Question: I am a beginner with SQLite, and I am still a little unfamiliar with joining tables (and the limitations therein). I would like to know how to join 2 tables so that the column data in Table B (several columns) changes to reflect data from Table A.
'''
CREATE TABLE "A" (
"person_id" INTEGER NOT NULL PRIMARY KEY AUTOINCREMENT,
"person_name" TEXT NOT NULL,
"email" TEXT NOT NULL
);
CREATE TABLE "B" (
"company_id" INTEGER NOT NULL PRIMARY KEY AUTOINCREMENT,
"company_name" TEXT NOT NULL,
"contact_one" INTEGER NOT NULL,
"contact_two" INTEGER,
"contact_three" INTEGER,
FOREIGN KEY("contact_one") REFERENCES "A"("person_id") ON DELETE SET NULL
FOREIGN KEY("contact_two") REFERENCES "A"("person_id") ON DELETE SET NULL
FOREIGN KEY("contact_three") REFERENCES "A"("person_id") ON DELETE SET NULL
);
'''
How do I write a query so that the resulting table shows columns "company_name", "contact_one", "contact_two" and "contact_three" BUT with the contact tables showing the contact name rather than the integer (as it would appear in Table B).
See below an image representing Tables A and B and the desired output of SQLite query:

When I do a left join, the query succeeds only for a single contact column.
'''
SELECT B.company_name, A.person_name
FROM B
LEFT JOIN A ON B.contact_one = A.person_id
'''
I tried to add an "OR" to the query (I know "AND" will not work), but I get an "ambiguous column name: A.person_name" error when I try to run the query:
'''
SELECT B.company_name, A.person_name
FROM B
LEFT JOIN A ON B.contact_one = A.person_id
OR LEFT JOIN A ON B.contact_two = A.person_id
OR LEFT JOIN A ON B.contact_three = A.person_id
'''
How do I write the query so that I can get contact_two and contact_three also in the resulting table, with all three contacts' names displayed?
Any guidance will be greatly appreciated!
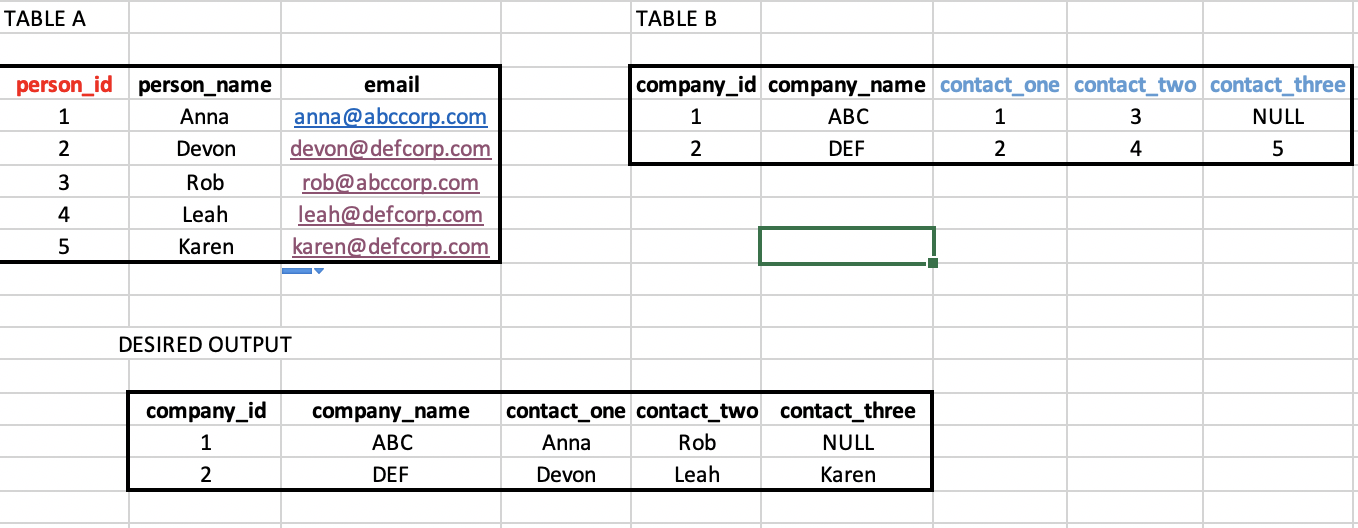
Answer: You need to join the table A 3 times like this:
'''
SELECT B.company_name,
a1.person_name name1,
a2.person_name name2,
a3.person_name name3
FROM B
LEFT JOIN A a1 ON B.contact_one = a1.person_id
LEFT JOIN A a2 ON B.contact_two = a2.person_id
LEFT JOIN A a3 ON B.contact_three = a3.person_id
'''